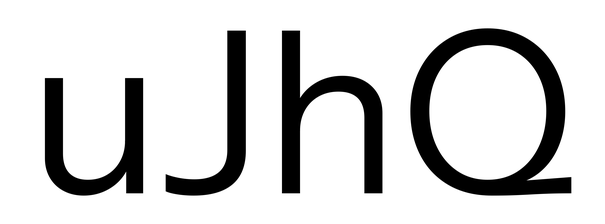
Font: InstrumentSans_Regular